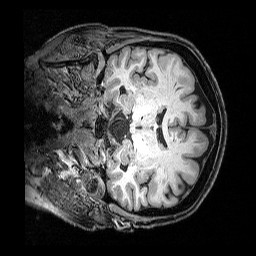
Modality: T1w
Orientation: coronal
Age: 68
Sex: female
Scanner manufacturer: siemens
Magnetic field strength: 3 T
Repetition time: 2.5 s
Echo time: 0.00369 s